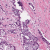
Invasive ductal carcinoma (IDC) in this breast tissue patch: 1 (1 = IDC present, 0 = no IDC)